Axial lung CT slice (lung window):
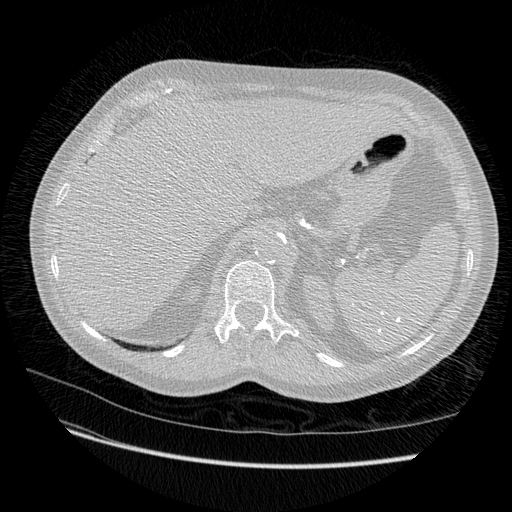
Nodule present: no